Question: I have an ImageView with 'scaleType="fitCenter"' and 'layout_width="match_parent"', so I expect the image inside it to scale and inflate all view.
Layout file:
'''
<LinearLayout xmlns:android="http://schemas.android.com/apk/res/android"
android:layout_width="match_parent"
android:layout_height="wrap_content"
android:layout_marginBottom="20dp"
android:layout_marginTop="20dp"
android:gravity="center"
android:orientation="vertical">
<FrameLayout
android:layout_width="250dp"
android:layout_height="wrap_content">
<ImageView
android:layout_width="match_parent"
android:layout_height="match_parent"
android:scaleType="fitXY"
android:src="@drawable/border" />
<RelativeLayout
android:layout_width="wrap_content"
android:layout_height="match_parent"
android:padding="6dp">
<ImageView
android:id="@+id/myImageView"
android:layout_width="match_parent"
android:layout_height="wrap_content"
android:adjustViewBounds="true"
android:scaleType="fitCenter"
android:src="@drawable/aaa"
android:transitionName="image" />
<!-- Some other views... -->
</RelativeLayout>
</FrameLayout>
'''
The problem begins when images are too small (for example, 50x50 px) and it doesn't work as expected on all devices.
The image below shows the difference between API 16 and 22.

Any ideas how to resolve this?
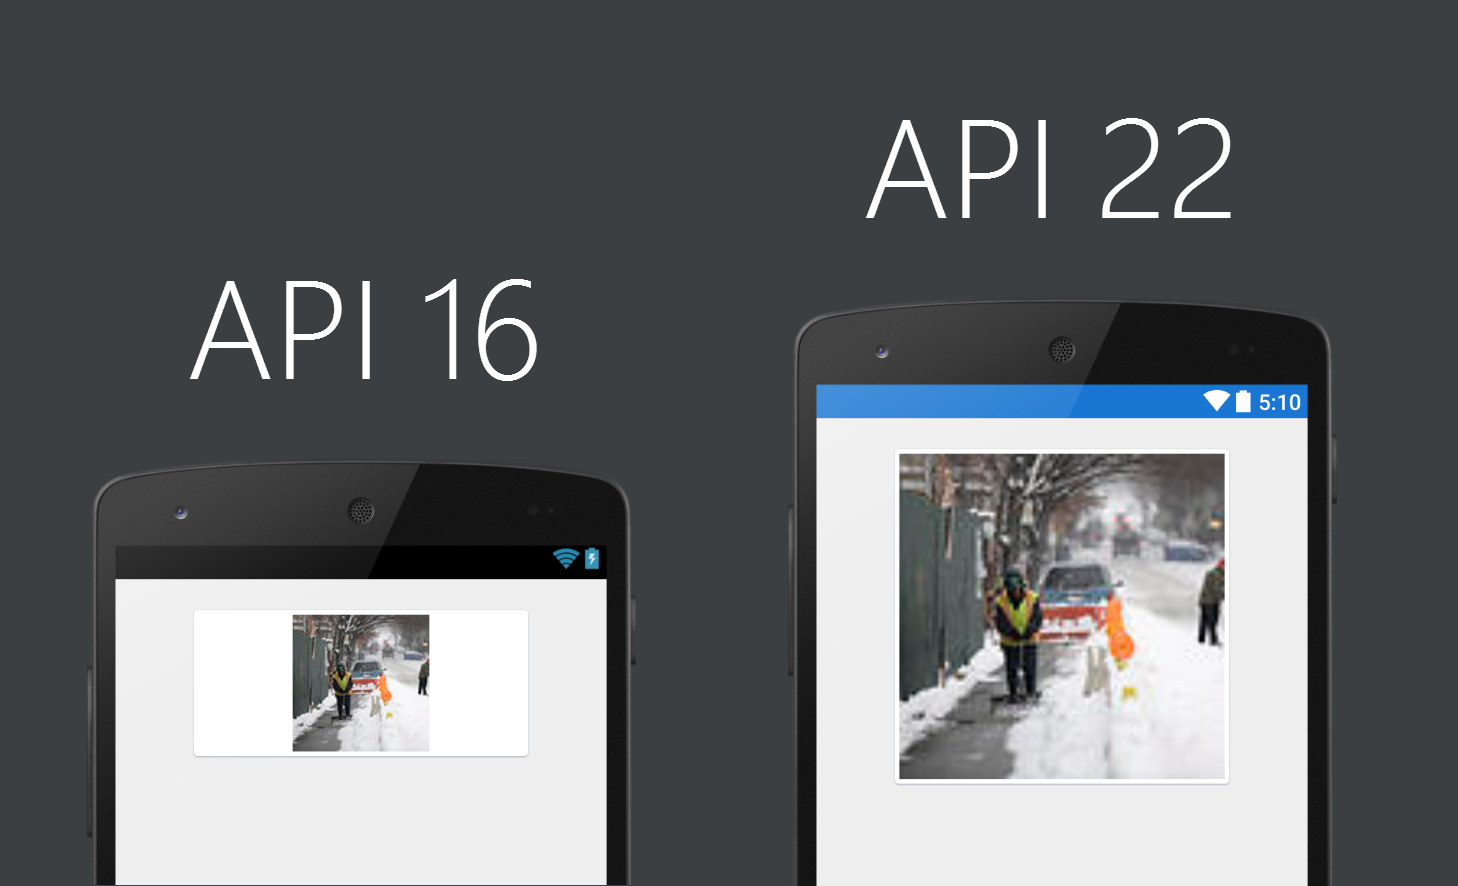
Answer: The problem is not with your code but with the way 'android:adjustViewBounds' work. This is documented in 'setAdjustViewBounds' method of <URL>.
> Note:If the application targets API level 17 or lower,
adjustViewBounds will allow the drawable to shrink the view bounds,
but not grow to fill available measured space in all cases.
Based on the post <URL>.
'''
import android.content.Context;
import android.graphics.drawable.Drawable;
import android.util.AttributeSet;
import android.view.ViewGroup;
import android.view.ViewParent;
import android.widget.ImageView;
/**
* Created by nuuneoi on 2/17/15 AD.
*/
public class AdjustableImageView extends ImageView {
boolean mAdjustViewBounds;
public AdjustableImageView(Context context) {
super(context);
}
public AdjustableImageView(Context context, AttributeSet attrs) {
super(context, attrs);
}
public AdjustableImageView(Context context, AttributeSet attrs, int defStyleAttr) {
super(context, attrs, defStyleAttr);
}
@Override
public void setAdjustViewBounds(boolean adjustViewBounds) {
mAdjustViewBounds = adjustViewBounds;
super.setAdjustViewBounds(adjustViewBounds);
}
@Override
protected void onMeasure(int widthMeasureSpec, int heightMeasureSpec) {
Drawable mDrawable = getDrawable();
if (mDrawable == null) {
super.onMeasure(widthMeasureSpec, heightMeasureSpec);
return;
}
if (mAdjustViewBounds) {
int mDrawableWidth = mDrawable.getIntrinsicWidth();
int mDrawableHeight = mDrawable.getIntrinsicHeight();
int heightSize = MeasureSpec.getSize(heightMeasureSpec);
int widthSize = MeasureSpec.getSize(widthMeasureSpec);
int heightMode = MeasureSpec.getMode(heightMeasureSpec);
int widthMode = MeasureSpec.getMode(widthMeasureSpec);
if (heightMode == MeasureSpec.EXACTLY && widthMode != MeasureSpec.EXACTLY) {
// Fixed Height & Adjustable Width
int height = heightSize;
int width = height * mDrawableWidth / mDrawableHeight;
if (isInScrollingContainer())
setMeasuredDimension(width, height);
else
setMeasuredDimension(Math.min(width, widthSize), Math.min(height, heightSize));
} else if (widthMode == MeasureSpec.EXACTLY && heightMode != MeasureSpec.EXACTLY) {
// Fixed Width & Adjustable Height
int width = widthSize;
int height = width * mDrawableHeight / mDrawableWidth;
if (isInScrollingContainer())
setMeasuredDimension(width, height);
else
setMeasuredDimension(Math.min(width, widthSize), Math.min(height, heightSize));
} else {
super.onMeasure(widthMeasureSpec, heightMeasureSpec);
}
} else {
super.onMeasure(widthMeasureSpec, heightMeasureSpec);
}
}
private boolean isInScrollingContainer() {
ViewParent p = getParent();
while (p != null && p instanceof ViewGroup) {
if (((ViewGroup) p).shouldDelayChildPressedState()) {
return true;
}
p = p.getParent();
}
return false;
}
}
'''